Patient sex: M
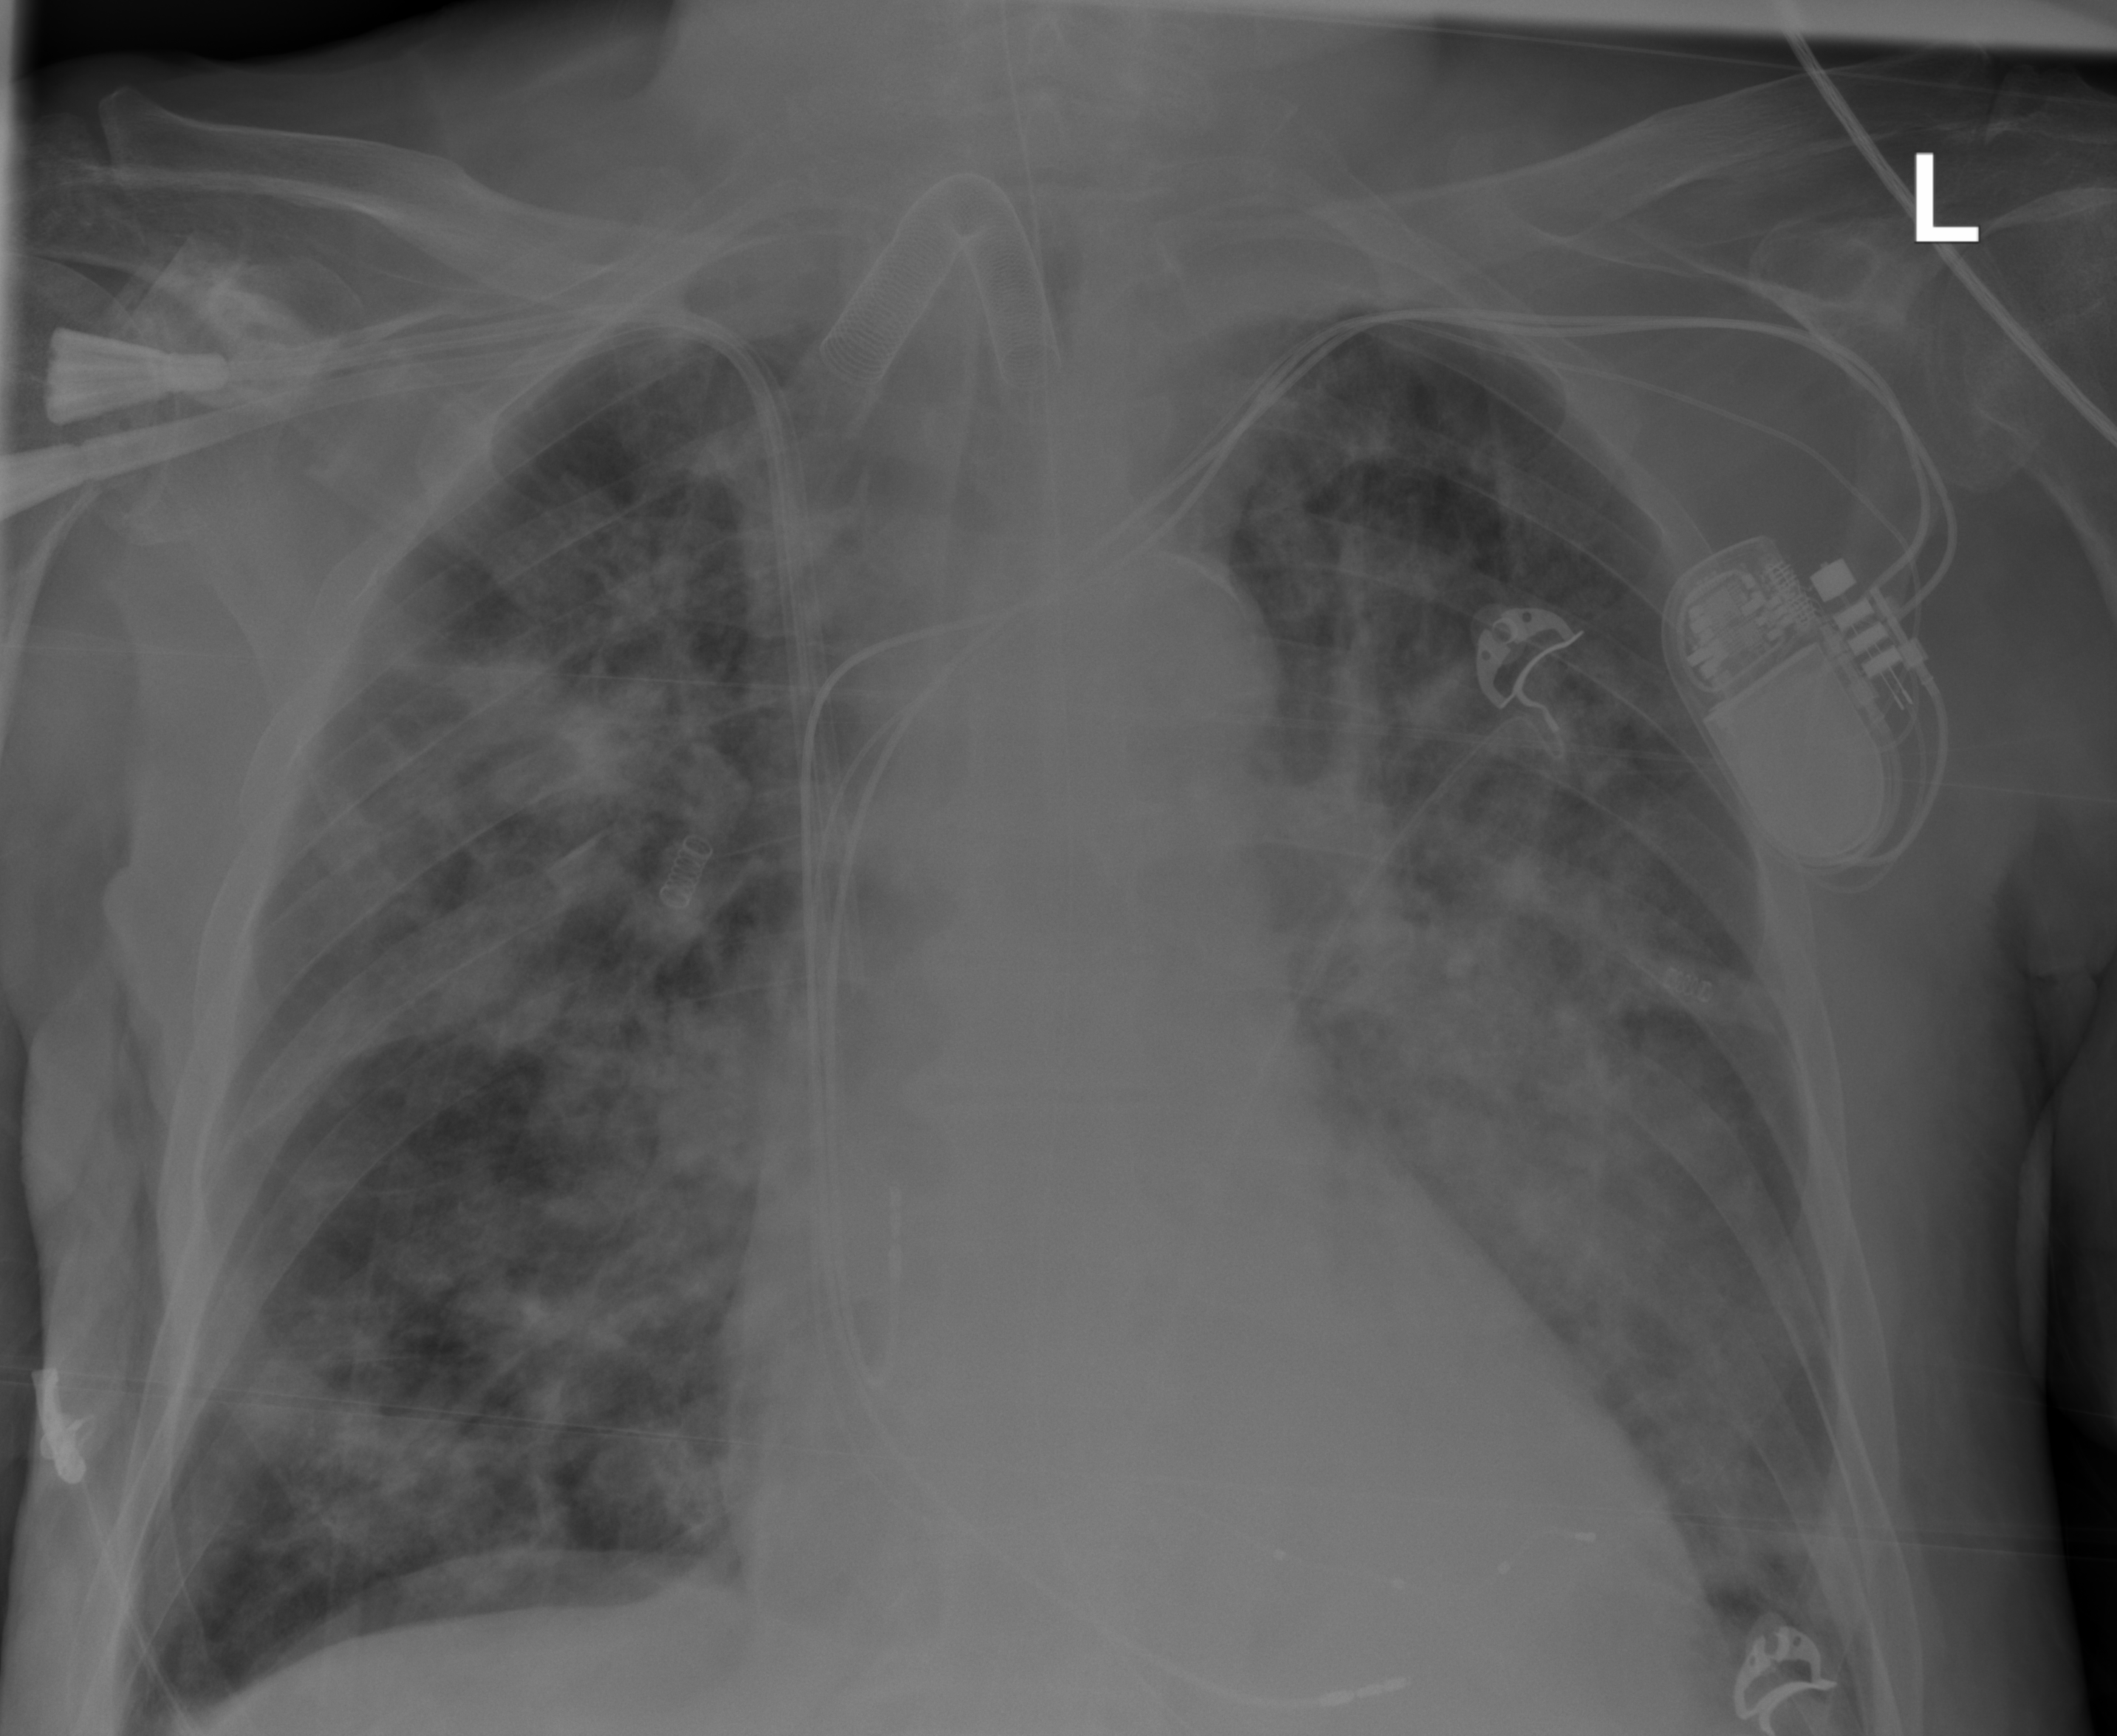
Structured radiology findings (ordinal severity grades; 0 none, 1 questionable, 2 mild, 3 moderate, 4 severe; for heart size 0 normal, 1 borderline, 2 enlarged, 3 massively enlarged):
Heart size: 0
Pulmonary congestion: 2
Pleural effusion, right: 0
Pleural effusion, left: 0
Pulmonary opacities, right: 3
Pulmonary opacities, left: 3
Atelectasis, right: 2
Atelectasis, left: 3